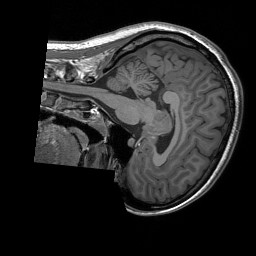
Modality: T1w
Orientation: sagittal
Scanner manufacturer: siemens
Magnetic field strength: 3 T
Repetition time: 1.76 s
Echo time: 0.0022 s